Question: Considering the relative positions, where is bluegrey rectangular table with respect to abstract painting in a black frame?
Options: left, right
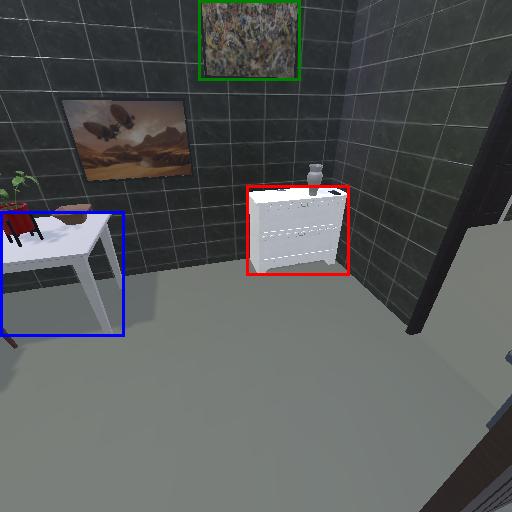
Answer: left